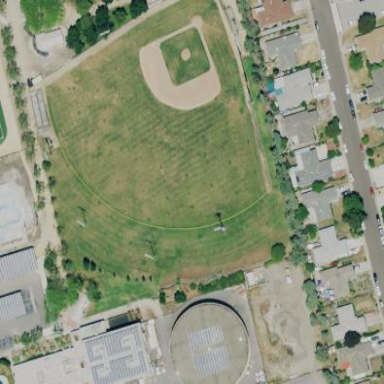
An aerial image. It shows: Baseball pitch for leisure and sports activities.